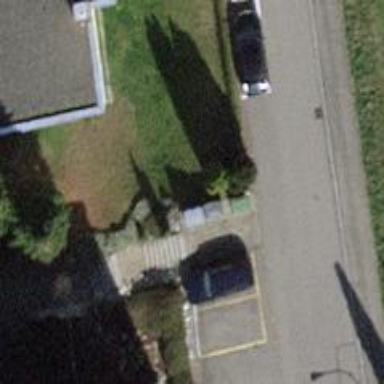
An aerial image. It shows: Road with steps.